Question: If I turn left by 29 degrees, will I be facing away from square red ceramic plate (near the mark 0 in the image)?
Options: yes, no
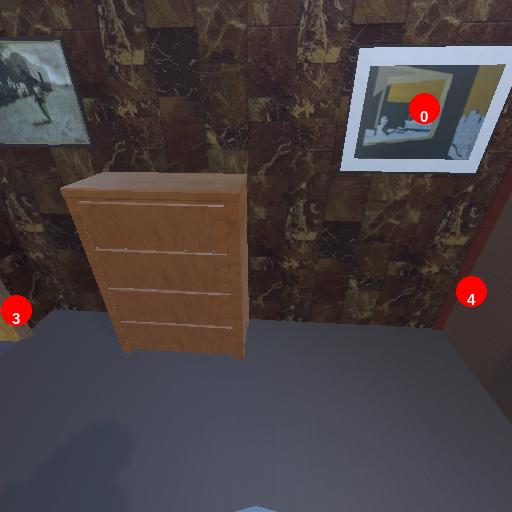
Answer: yes